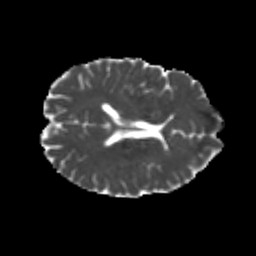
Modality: MD
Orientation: axial
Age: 23
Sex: male
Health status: healthy
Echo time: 0.074 s